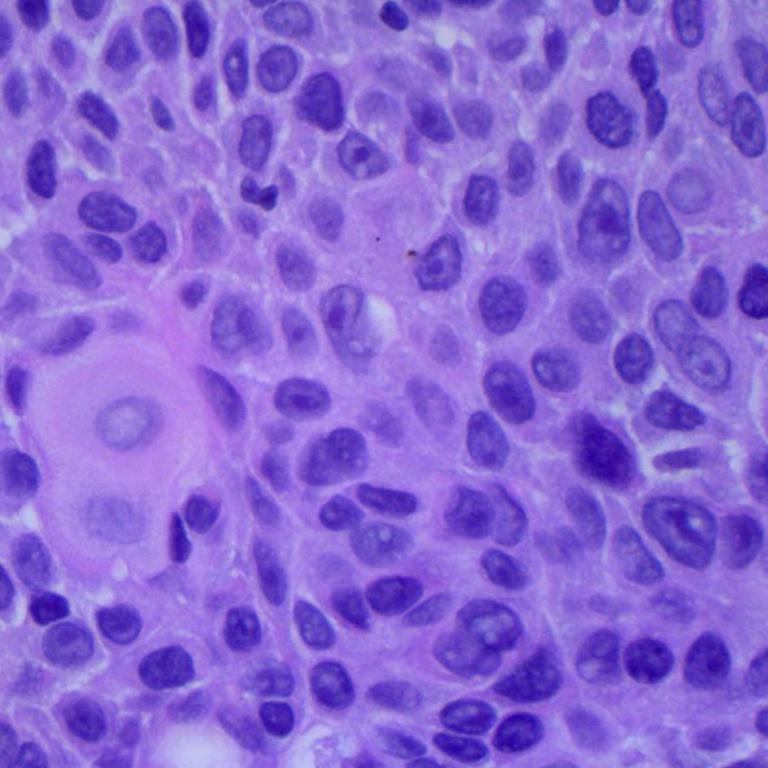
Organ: lung
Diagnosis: squamous carcinomas